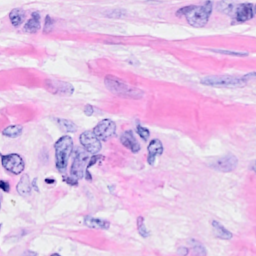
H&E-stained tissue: Breast